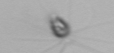
Label: Calciopappus